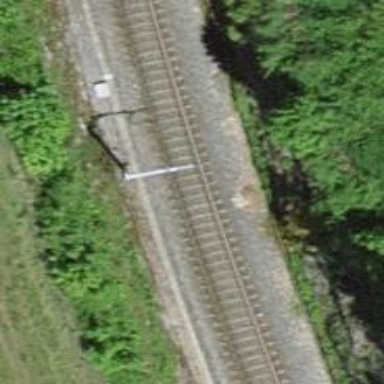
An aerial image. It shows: Single railway track with electrification through contact line.